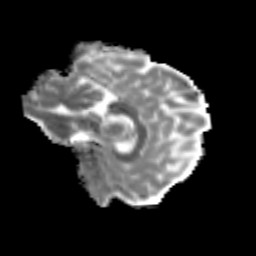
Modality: MD
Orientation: sagittal
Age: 25
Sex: female
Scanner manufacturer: siemens
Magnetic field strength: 3 T
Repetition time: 3.5 s
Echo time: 0.125 s